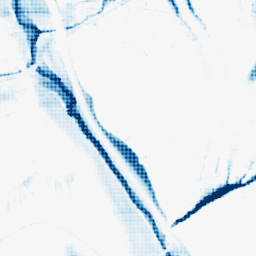
Category: morphological
Decomposition family: morphological_ellipse
Decomposition parameters: operation: closing
width: 10
height: 50
Upsampling method: sinc_hamming
Upsampling parameters: scale: 8
kernel_size: 8
Upsampling scale: 8